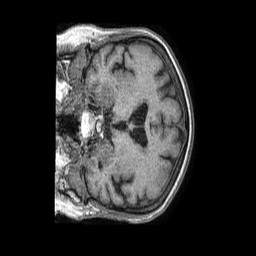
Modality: T1w
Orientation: coronal
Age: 63
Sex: female
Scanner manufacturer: philips
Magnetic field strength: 1.5 T
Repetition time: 0.007787 s
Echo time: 0.003613 s